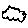
Label: cloud